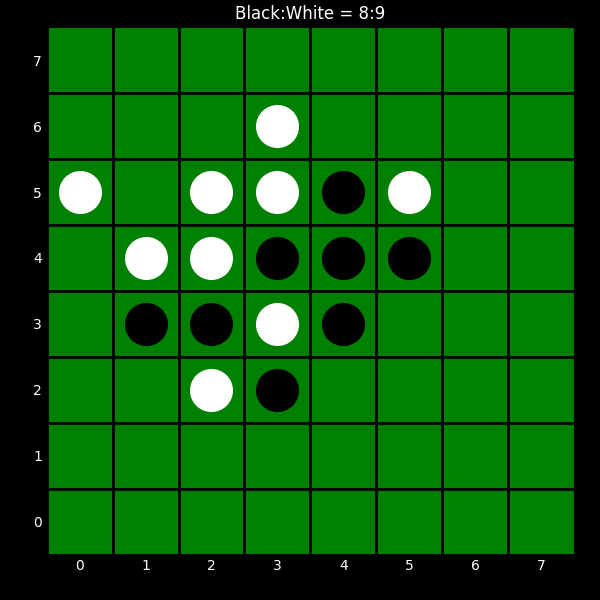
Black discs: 8
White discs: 9